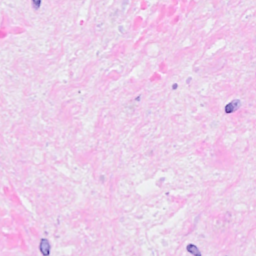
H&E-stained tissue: Breast